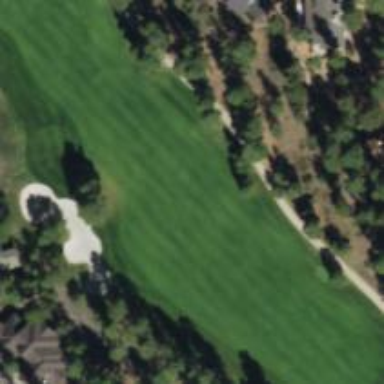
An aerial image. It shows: Path designated for golf carts.